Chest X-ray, PA view. Patient: 69 years old, sex M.
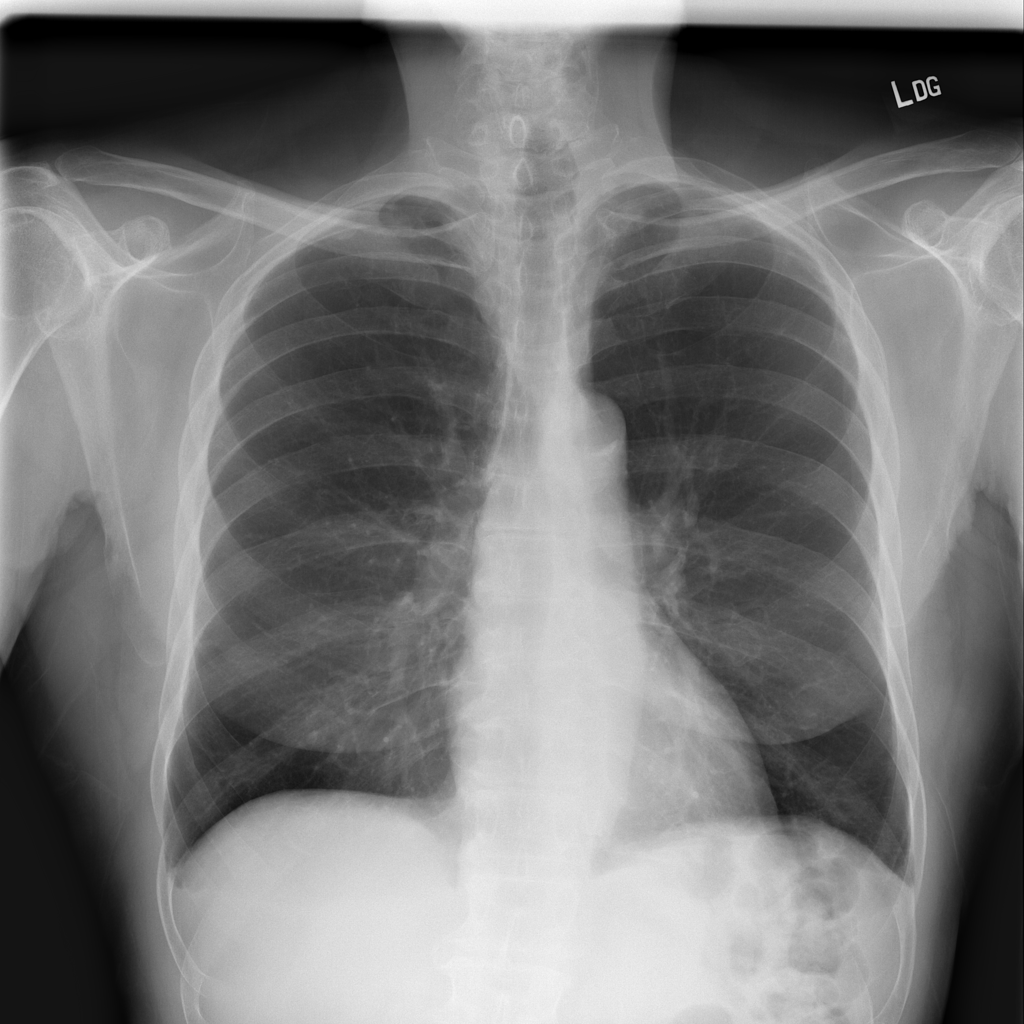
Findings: No Finding